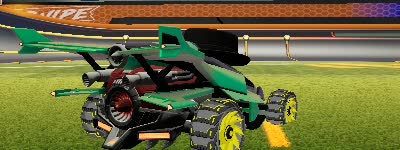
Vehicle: aftershock